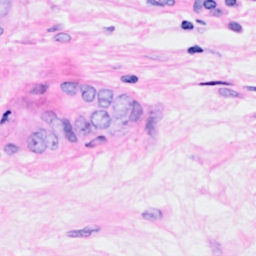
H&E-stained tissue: Breast